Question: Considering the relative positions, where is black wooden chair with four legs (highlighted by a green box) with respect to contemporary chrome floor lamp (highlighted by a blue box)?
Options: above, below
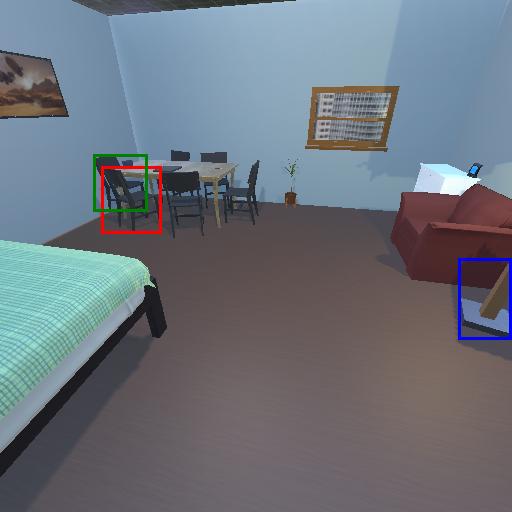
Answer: above